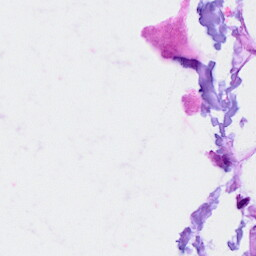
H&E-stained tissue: Breast